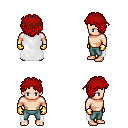
a pixel art fantasy rpg character, male body template, human, light skin, white cape, teal pants, red curly afro hairstyle, red bandana, gold gloves, four views (front, back, left, right), 2x2 character sprite sheet, small pixel art, hard edges, no anti-aliasing